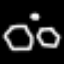
Label: octagon